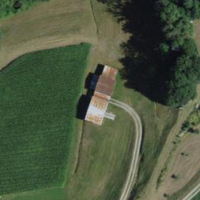
EUNIS habitat code: 23
Species observed at this site:
Cornus sanguinea
Colias croceus
Prunus spinosa